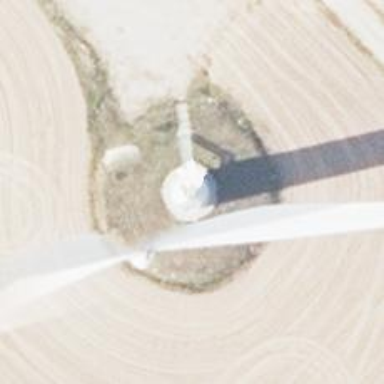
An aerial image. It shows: Wind power generator utilizing wind turbines.